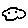
Label: cloud